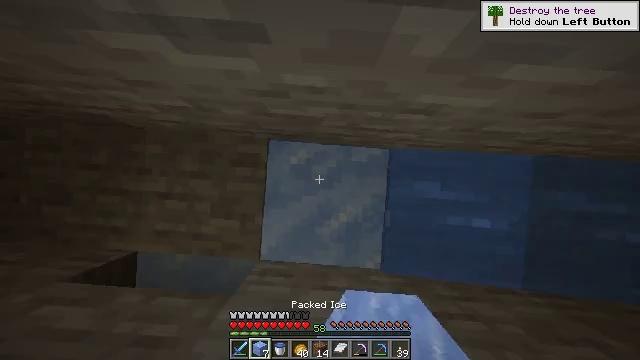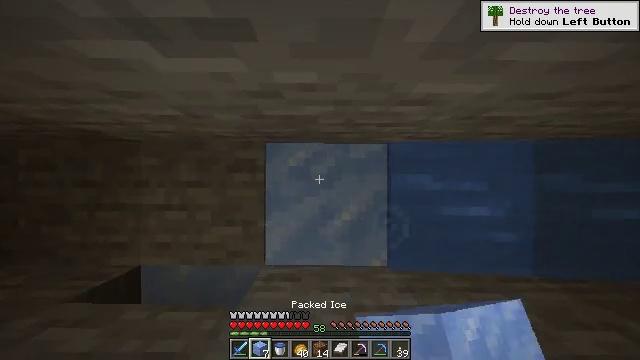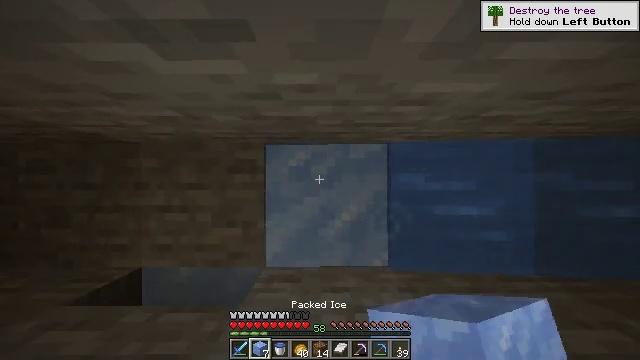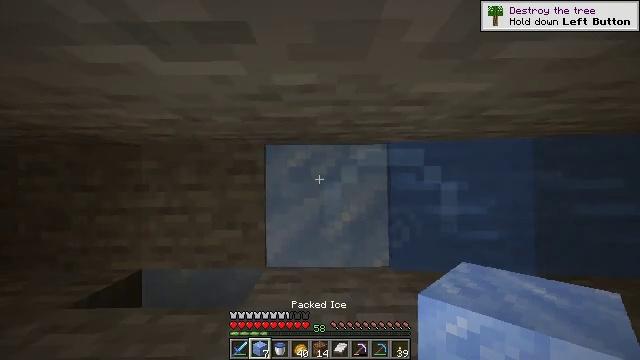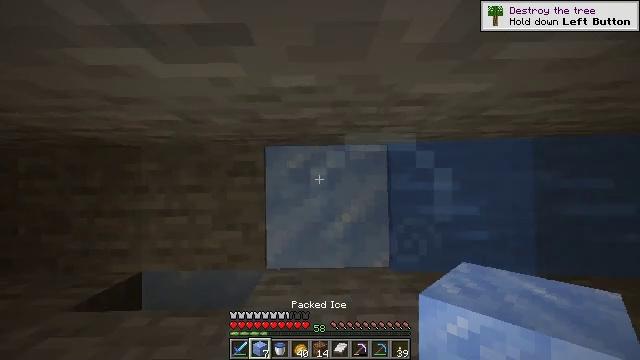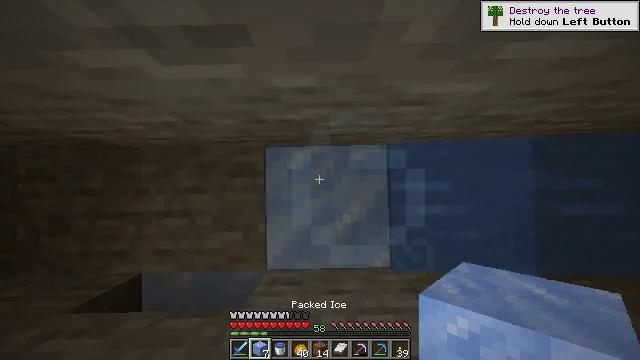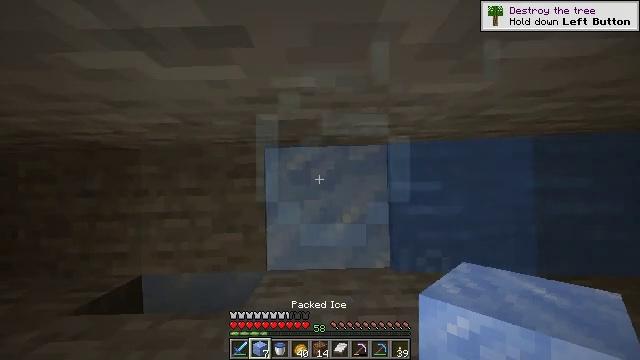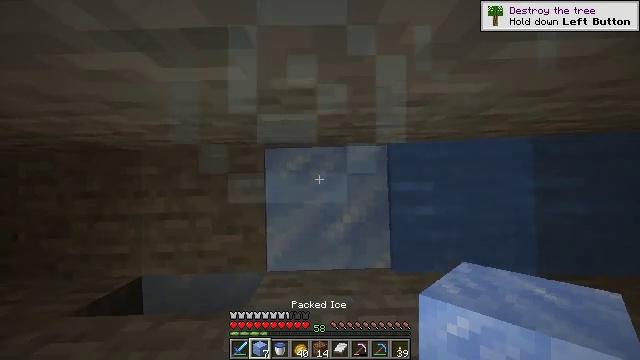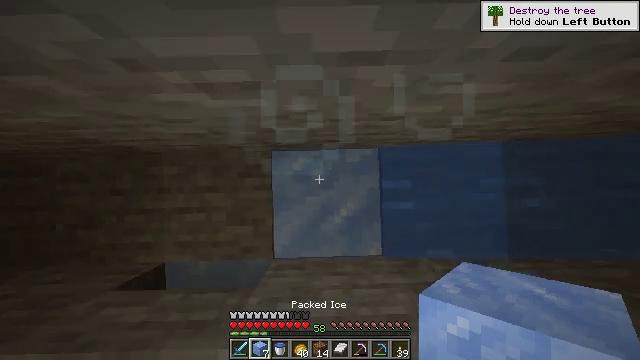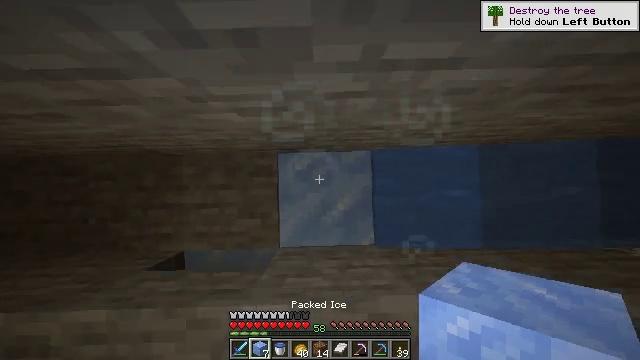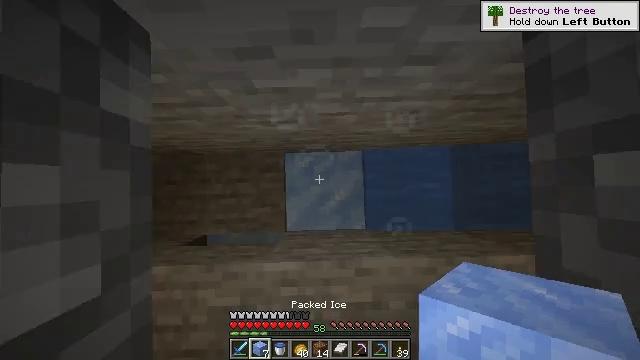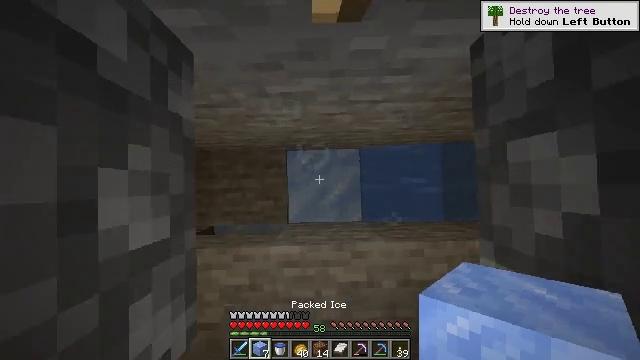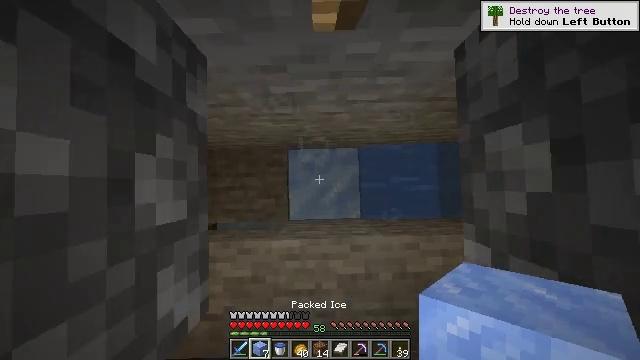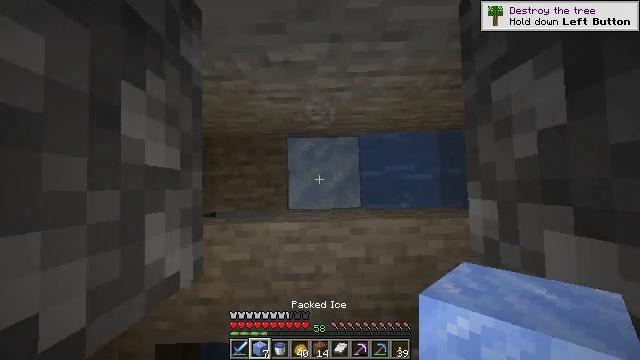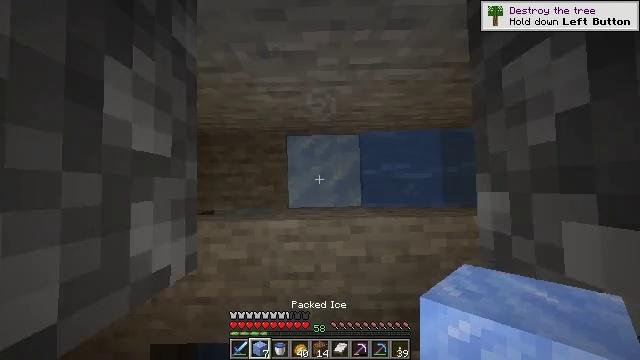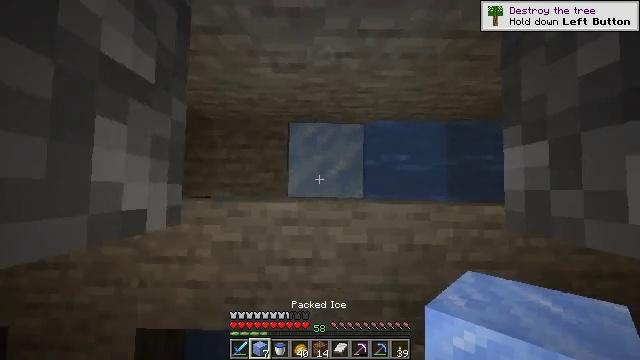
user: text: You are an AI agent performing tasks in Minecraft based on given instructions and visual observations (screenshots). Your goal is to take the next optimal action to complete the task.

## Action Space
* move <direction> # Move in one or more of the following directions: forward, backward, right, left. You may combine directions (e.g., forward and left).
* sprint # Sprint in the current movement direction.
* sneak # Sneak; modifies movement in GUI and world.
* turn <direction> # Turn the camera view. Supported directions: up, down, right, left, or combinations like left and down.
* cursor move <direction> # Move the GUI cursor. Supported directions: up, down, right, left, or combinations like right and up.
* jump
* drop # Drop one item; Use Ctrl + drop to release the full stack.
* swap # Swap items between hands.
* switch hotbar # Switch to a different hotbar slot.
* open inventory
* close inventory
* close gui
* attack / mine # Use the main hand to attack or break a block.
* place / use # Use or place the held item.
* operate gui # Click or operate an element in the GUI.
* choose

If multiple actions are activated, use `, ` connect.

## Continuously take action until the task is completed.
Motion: motion action
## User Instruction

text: Pick up the stone slab block.
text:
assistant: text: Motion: turn right
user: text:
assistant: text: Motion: no_op
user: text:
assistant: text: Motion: no_op
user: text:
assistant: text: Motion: no_op
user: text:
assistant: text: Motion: no_op
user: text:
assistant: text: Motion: no_op
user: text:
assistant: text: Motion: no_op
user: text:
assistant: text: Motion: move back, jump
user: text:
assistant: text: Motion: move back, jump
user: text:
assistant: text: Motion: move back, jump
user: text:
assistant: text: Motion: move back, jump
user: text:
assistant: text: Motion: move back, jump
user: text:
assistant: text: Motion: move back, jump
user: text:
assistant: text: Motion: move back
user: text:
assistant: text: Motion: turn left
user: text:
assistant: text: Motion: turn left and up
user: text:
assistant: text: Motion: turn left and up
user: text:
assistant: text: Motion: turn left and up
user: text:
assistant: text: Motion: turn left and up
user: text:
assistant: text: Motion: turn left and up
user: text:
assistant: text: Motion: turn left and up
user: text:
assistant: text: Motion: turn left and up
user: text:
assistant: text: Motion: turn left and up
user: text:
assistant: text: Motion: turn left and up
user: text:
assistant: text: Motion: turn left
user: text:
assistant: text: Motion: turn left
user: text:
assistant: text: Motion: no_op
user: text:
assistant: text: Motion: move forward
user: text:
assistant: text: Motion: move forward and move left
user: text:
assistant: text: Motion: move forward and move left